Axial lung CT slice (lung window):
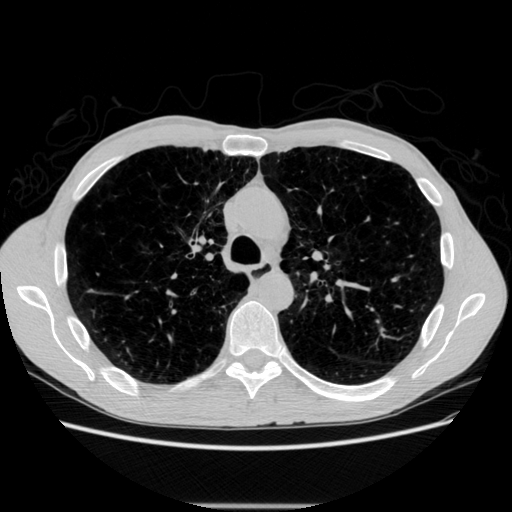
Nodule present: no